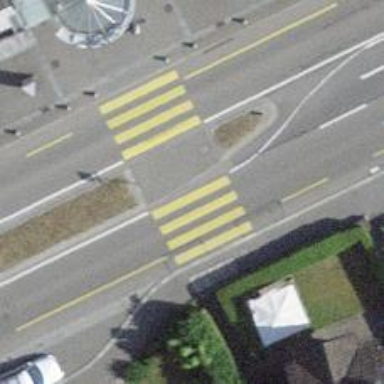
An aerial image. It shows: Kerb barrier.